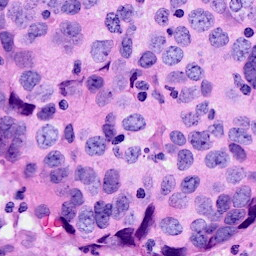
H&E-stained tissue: Breast